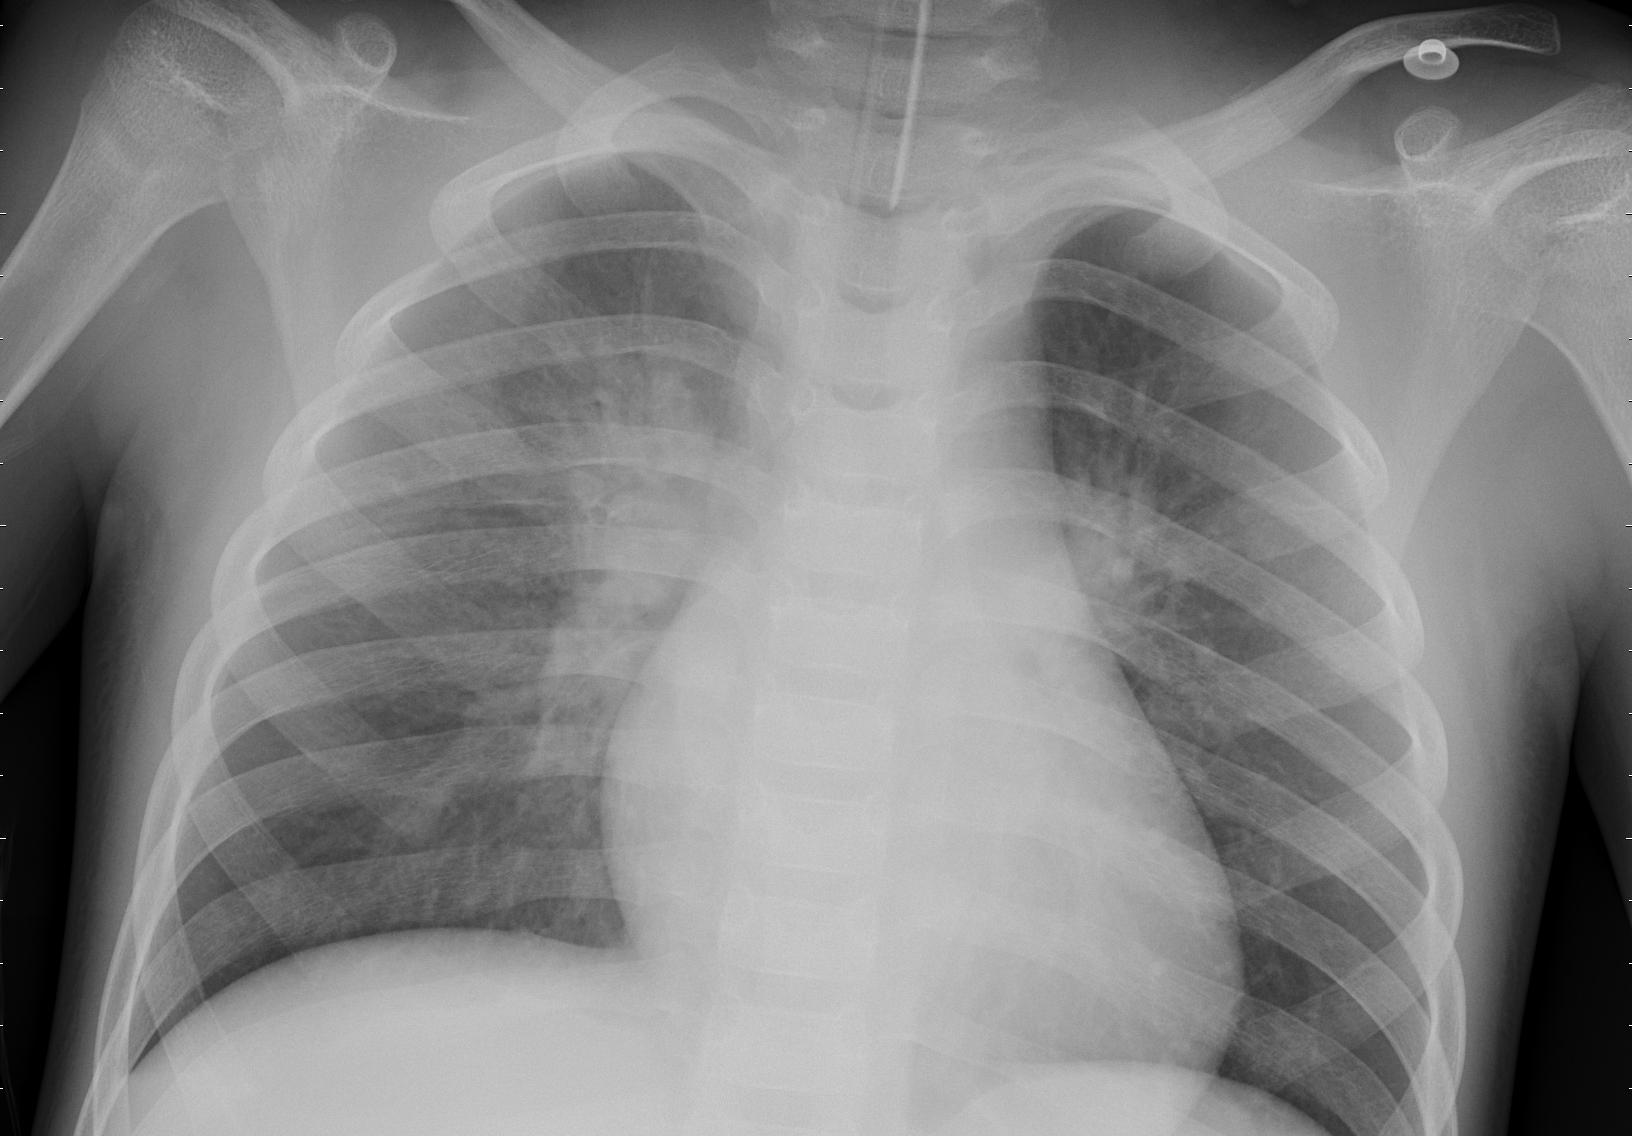
Diagnosis: PNEUMONIA